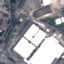
Label: Industrial